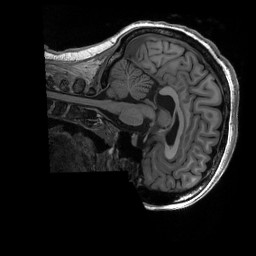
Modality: T1w
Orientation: sagittal
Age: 22
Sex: female
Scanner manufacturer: siemens
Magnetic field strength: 3 T
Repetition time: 2.53 s
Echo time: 0.0033 s